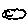
Label: cloud